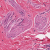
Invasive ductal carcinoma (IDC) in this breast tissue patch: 0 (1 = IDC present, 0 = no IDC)